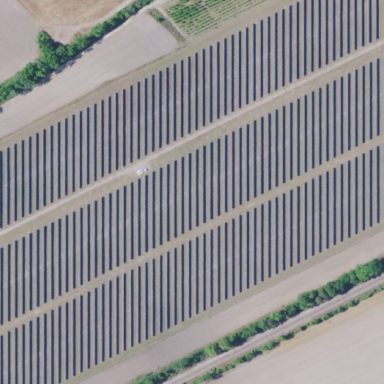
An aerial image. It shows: Solar power plant with photovoltaic technology surrounded by fence.